Question: So is there any way to remove the gray area behind the tab(s):

I've tried to do this with CSS, but didn't find how.
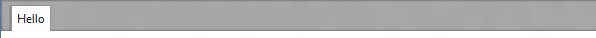
Answer: JavaFX has a built-in default CSS sheet named caspian.css. Please read this post: <URL>.
To change the default CSS, add this selector to your CSS file and customize it:
'''
.tab-pane *.tab-header-background {
-fx-background-color: -fx-outer-border, -fx-inner-border, derive(-fx-color, -20%);
-fx-effect: innershadow(two-pass-box , rgba(0,0,0,0.6) , 4, 0.0 , 0 , 0);
}
'''